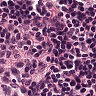
Metastatic tissue present: no